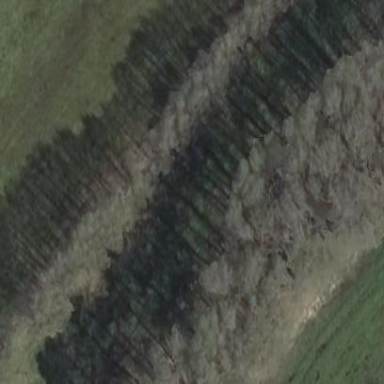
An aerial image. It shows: Forest with broadleaved trees that are deciduous.